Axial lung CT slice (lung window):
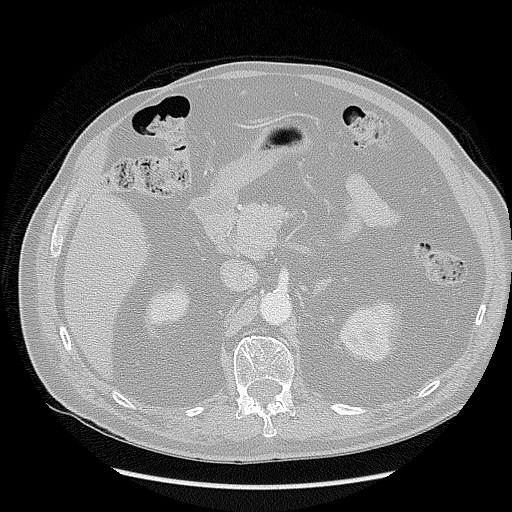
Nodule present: no